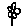
Label: flower